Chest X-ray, AP view. Patient: 27 years old, sex F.
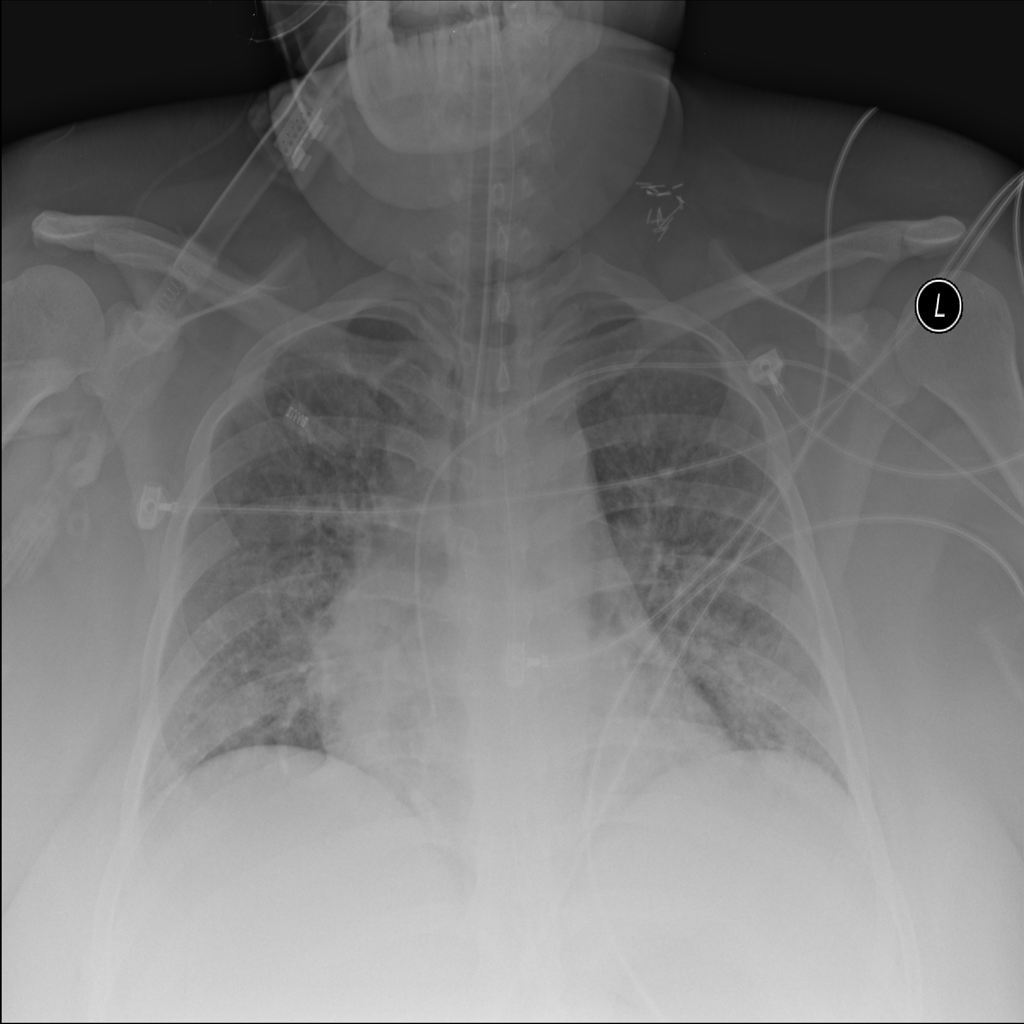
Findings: Edema, Infiltration